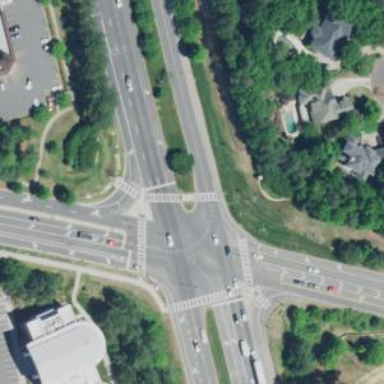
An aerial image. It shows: Marked crossing on the road.